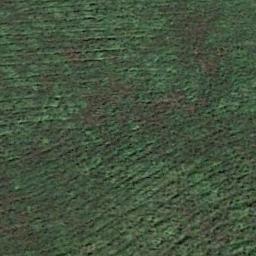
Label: meadow